Interaction volume radius: 10 \u00c5
Interaction volume height: 50 \u00c5
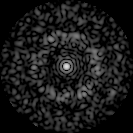
Disorder parameter: 0.8344